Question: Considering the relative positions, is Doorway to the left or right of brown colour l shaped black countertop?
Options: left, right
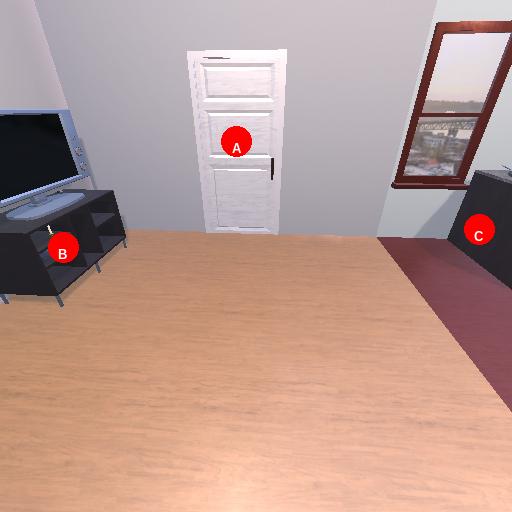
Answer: left